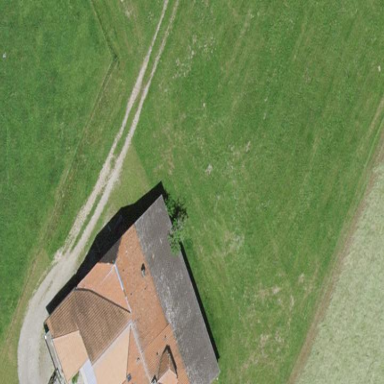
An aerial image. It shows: Farm building.